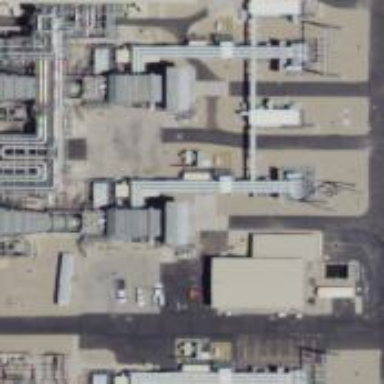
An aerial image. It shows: Gas turbine generator is in use.